Interaction volume radius: 5 \u00c5
Interaction volume height: 10 \u00c5
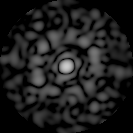
Disorder parameter: 0.8441